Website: apple
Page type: payment
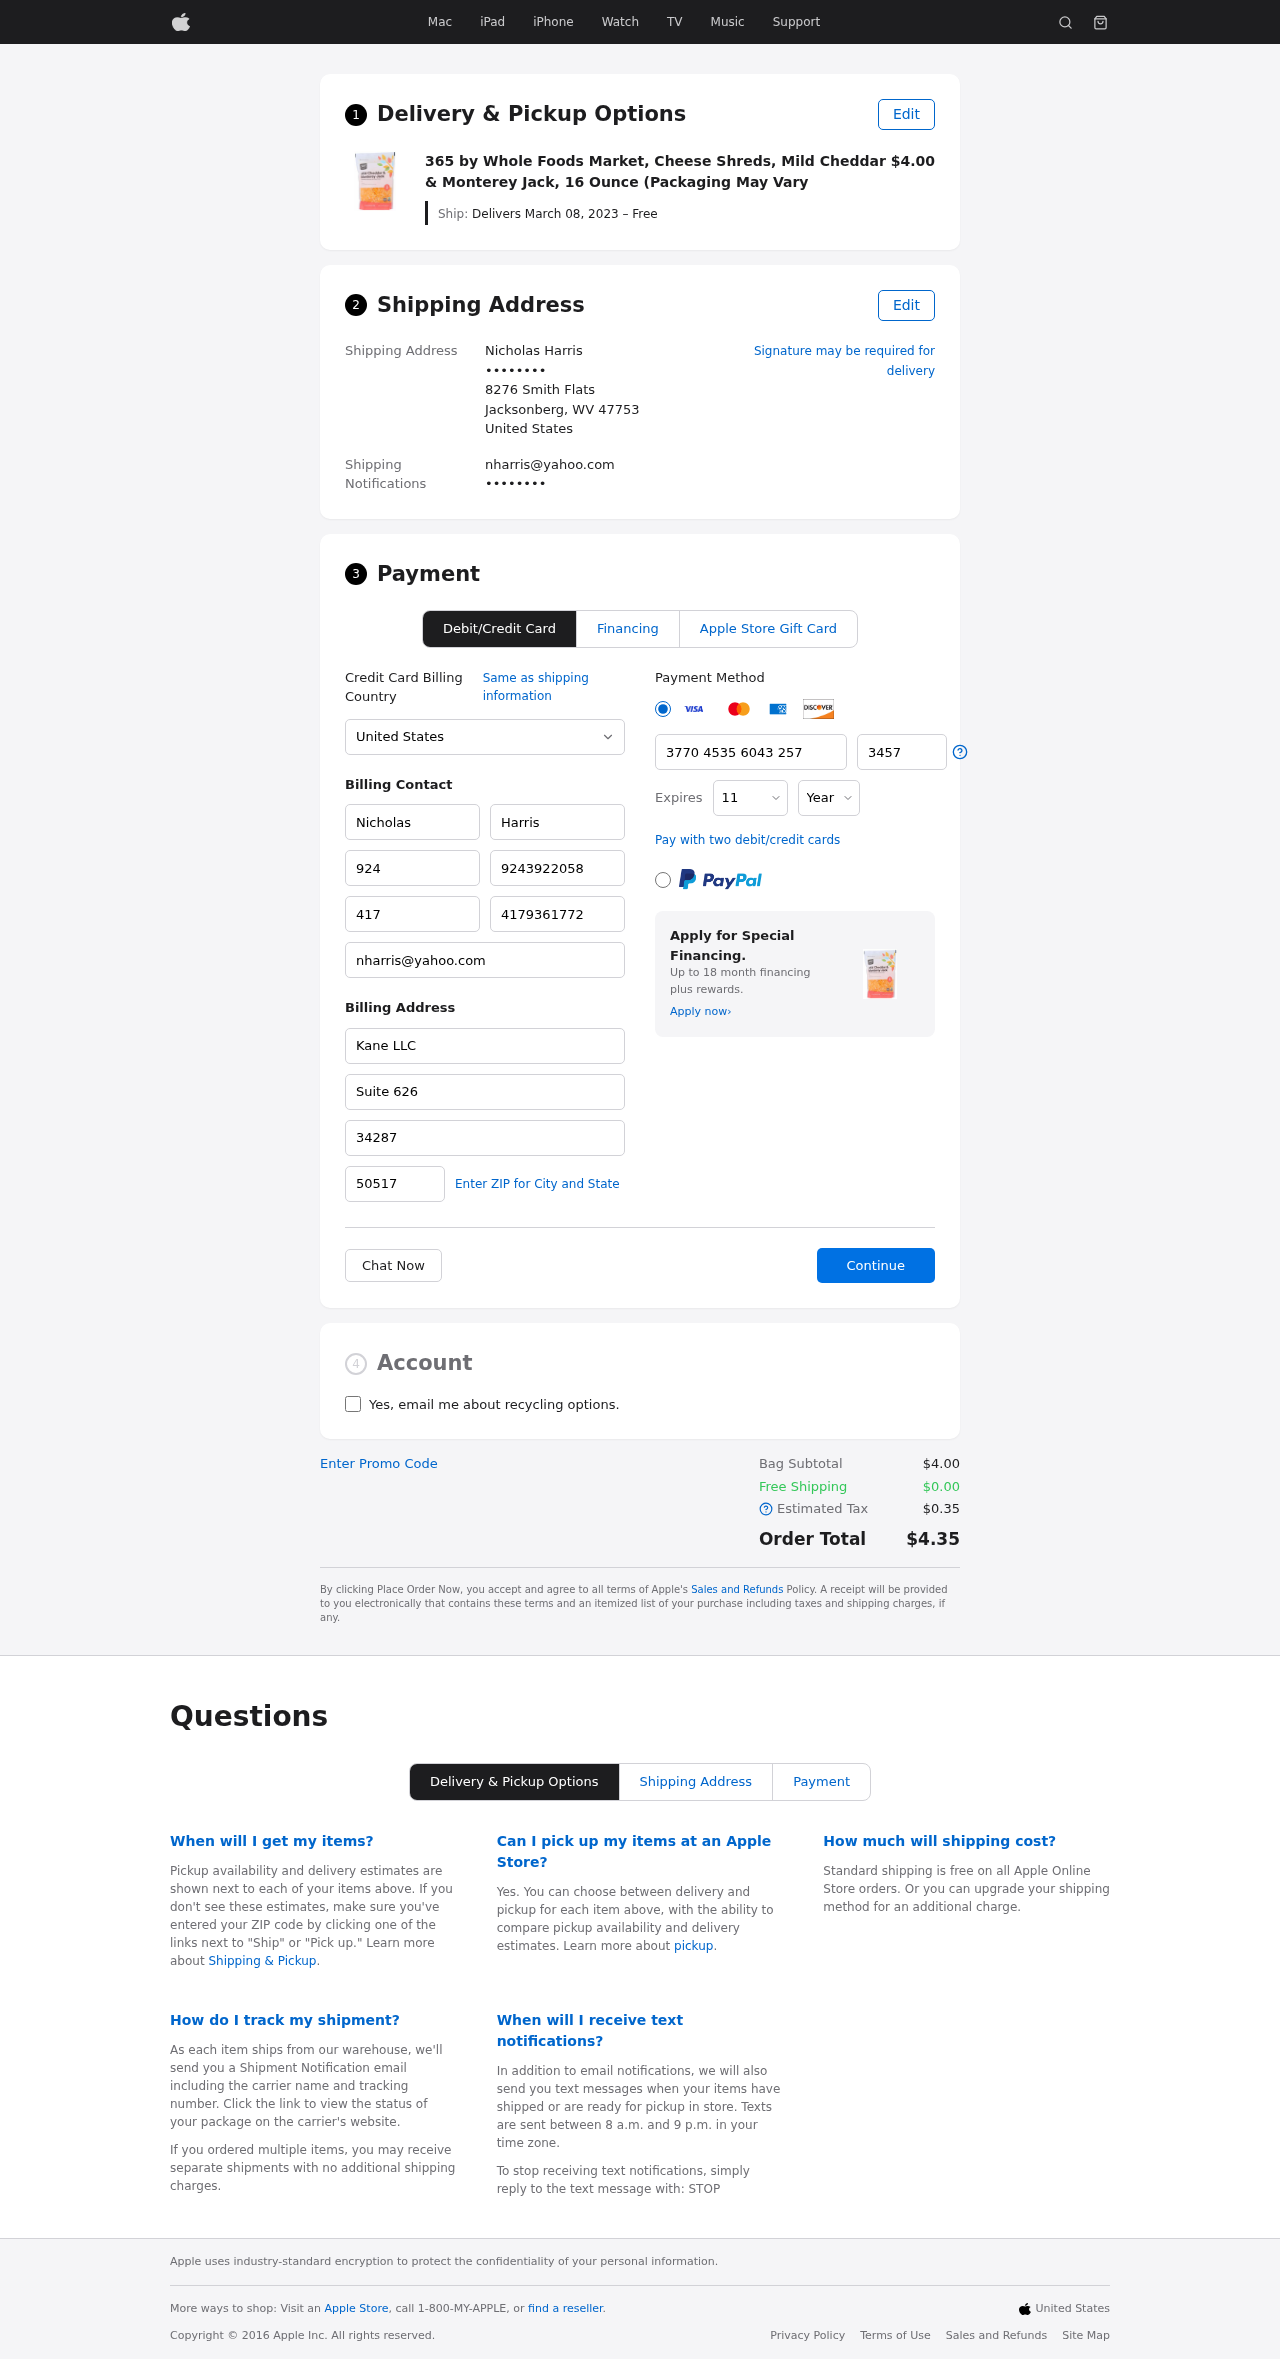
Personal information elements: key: PII_CARD_CVV
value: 3457
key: PII_CARD_EXPIRY_MONTH
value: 11
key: PII_CARD_EXPIRY_YEAR
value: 30
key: PII_CARD_NUMBER
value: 3770 4535 6043 257
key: PII_CITY_STATE_ZIP
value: Jacksonberg, WV 47753
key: PII_COMPANY
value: Kane LLC
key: PII_COUNTRY
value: United States
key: PII_EMAIL
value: nharris@yahoo.com
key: PII_EMAIL2
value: nharris@yahoo.com
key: PII_FIRSTNAME
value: Nicholas
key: PII_FULLNAME
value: Nicholas Harris
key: PII_LASTNAME
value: Harris
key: PII_PHONE3
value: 9243922058
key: PII_PHONE_ALT
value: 4179361772
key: PII_PHONE_ALT_AREA
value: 417
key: PII_PHONE_AREA
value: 924
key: PII_POSTCODE2
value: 50517
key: PII_SECURITY_CODE
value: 34287
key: PII_STREET
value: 8276 Smith Flats
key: PII_STREET2
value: Suite 626
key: PII_PHONE
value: ••••••••
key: PII_PHONE2
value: ••••••••
Product elements: key: PRODUCT1_NAME
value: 365 by Whole Foods Market, Cheese Shreds, Mild Cheddar & Monterey Jack, 16 Ounce (Packaging May Vary
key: PRODUCT1_PRICE
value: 4
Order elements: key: ORDER_DELIVERY_DATE
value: Delivers March 08, 2023 – Free
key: ORDER_SUBTOTAL
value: $4.00
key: ORDER_SHIPPING_COST
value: $0.00
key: ORDER_TAX
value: $0.35
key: ORDER_TOTAL
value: $4.35